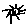
Label: sun